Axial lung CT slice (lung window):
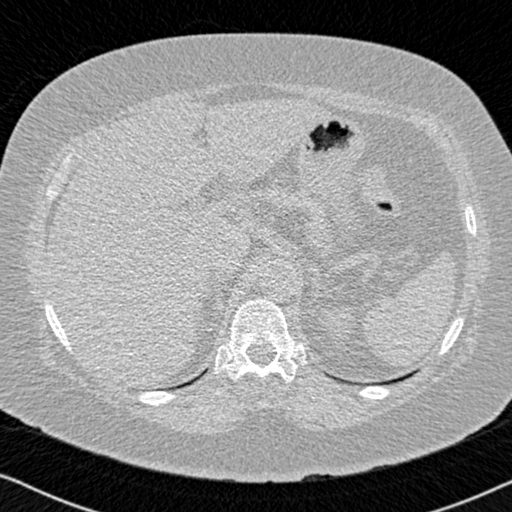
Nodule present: no